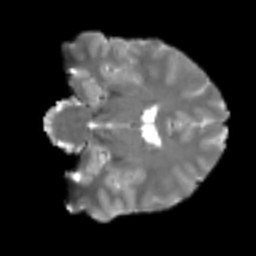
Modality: T2w
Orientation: coronal
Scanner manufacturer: siemens
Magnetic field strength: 3 T
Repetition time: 4 s
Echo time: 0.0594 s